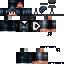
A male human skin with dark skin, wearing brown bald dressed in a blue hoodie and black pants, featuring a closed mouth.